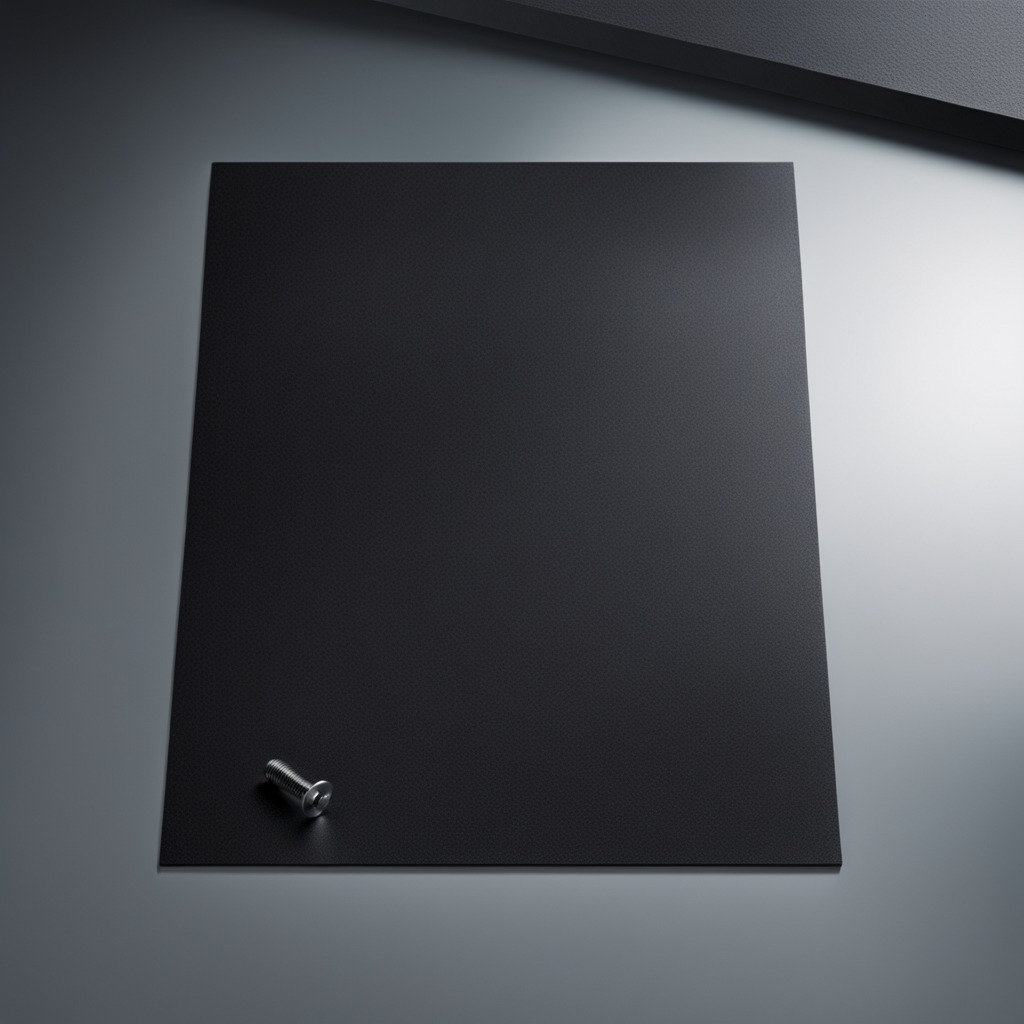
A metal screw is lying on a clean granite tabletop covered with a black rubber mat inside a workshop under bright overhead lighting crisp shadows high clarity worn but beneath the mat.